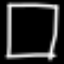
Label: square